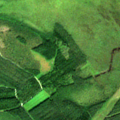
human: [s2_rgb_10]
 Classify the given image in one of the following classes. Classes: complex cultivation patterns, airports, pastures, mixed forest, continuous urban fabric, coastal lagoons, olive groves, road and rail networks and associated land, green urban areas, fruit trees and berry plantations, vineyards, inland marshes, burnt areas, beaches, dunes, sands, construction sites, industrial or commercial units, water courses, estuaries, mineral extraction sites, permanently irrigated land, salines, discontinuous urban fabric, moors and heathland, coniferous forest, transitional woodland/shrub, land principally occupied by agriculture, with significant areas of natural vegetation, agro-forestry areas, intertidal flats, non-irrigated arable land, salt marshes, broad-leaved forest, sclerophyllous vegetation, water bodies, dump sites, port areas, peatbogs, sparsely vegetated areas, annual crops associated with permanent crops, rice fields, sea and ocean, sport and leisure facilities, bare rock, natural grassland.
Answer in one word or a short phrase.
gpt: mixed forest, transitional woodland/shrub, peatbogs